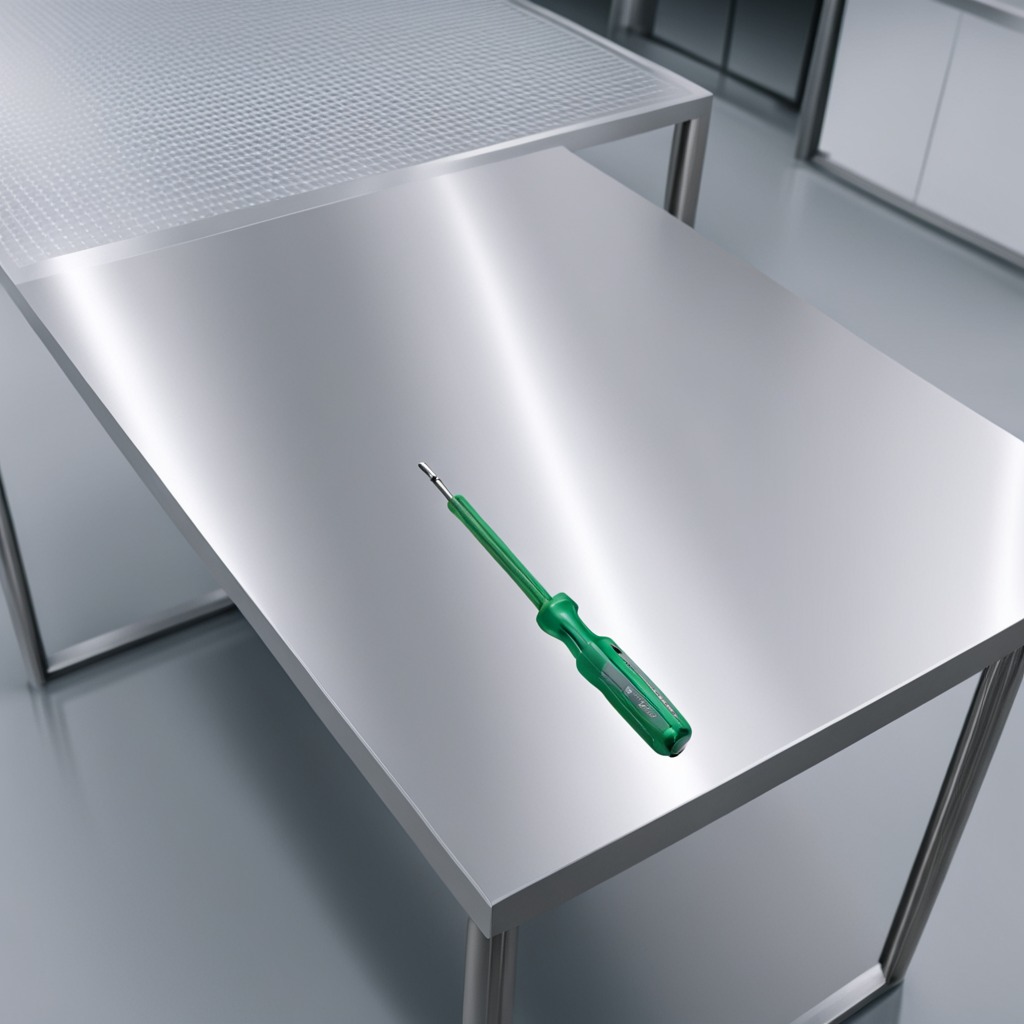
A screwdriver lies on the stainless steel table in a high-end prototyping lab.